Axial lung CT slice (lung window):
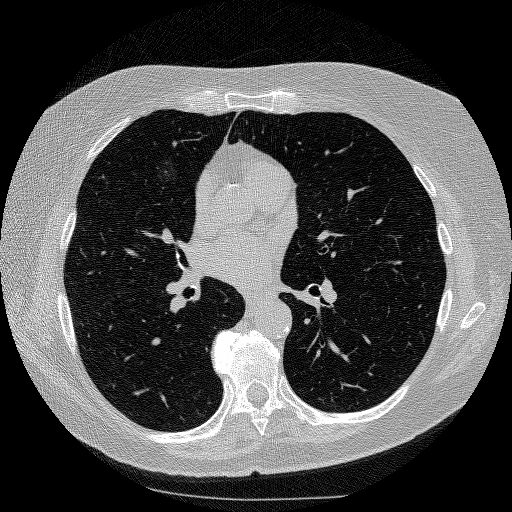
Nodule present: yes
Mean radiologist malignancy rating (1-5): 3.5